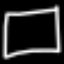
Label: square